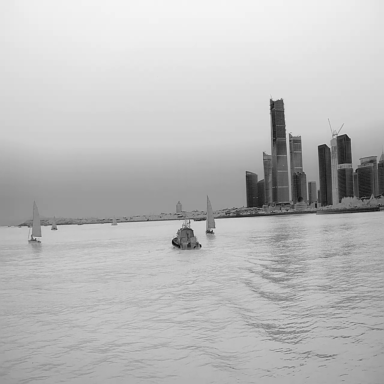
There are five objects shown in the infrared image, including four sailboats, and a canoe.